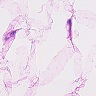
Metastatic tissue present: no